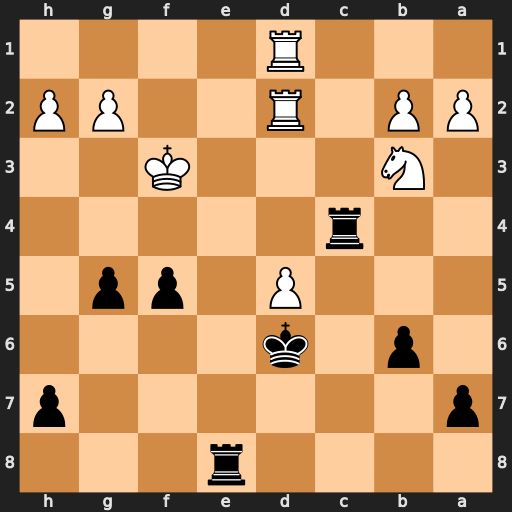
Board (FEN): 4r3/p6p/1p1k4/3P1pp1/2r5/1N3K2/PP1R2PP/3R4
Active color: b
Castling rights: -
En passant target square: -
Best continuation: Rf4+ Kg3 Re3#